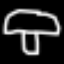
Label: mushroom